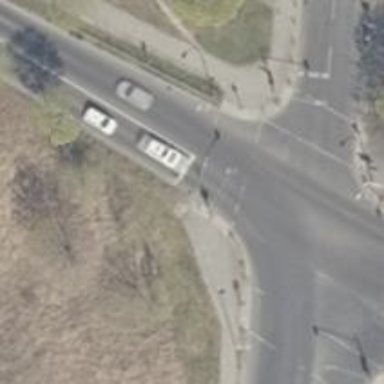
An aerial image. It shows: Asphalt footway with crossing equipped with traffic signals.